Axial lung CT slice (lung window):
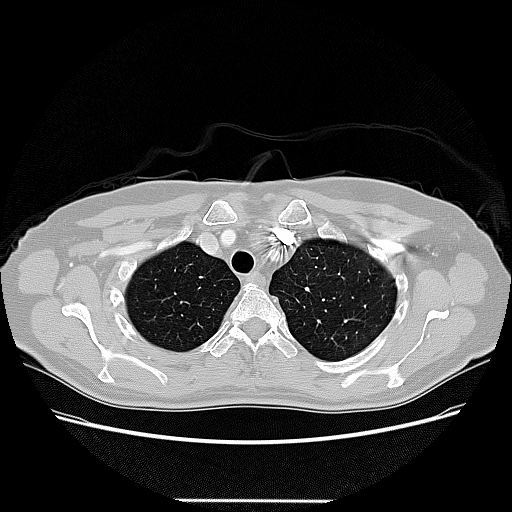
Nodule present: no